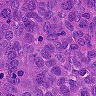
Metastatic tissue present: yes